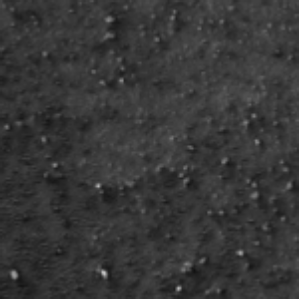
Label: frost